Question: Is there any possibility to make a shadow like this with pure css only?

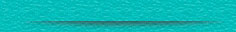
Answer: You could try to achieve that with box-shadow:
'''
.shadow {
-moz-box-shadow: 3px 3px 5px 6px #ccc;
-webkit-box-shadow: 3px 3px 5px 6px #ccc;
box-shadow: 3px 3px 5px 6px #ccc;
}
'''
- <URL>